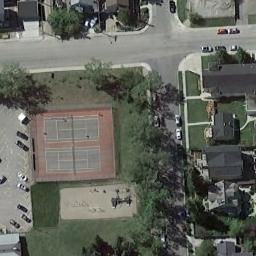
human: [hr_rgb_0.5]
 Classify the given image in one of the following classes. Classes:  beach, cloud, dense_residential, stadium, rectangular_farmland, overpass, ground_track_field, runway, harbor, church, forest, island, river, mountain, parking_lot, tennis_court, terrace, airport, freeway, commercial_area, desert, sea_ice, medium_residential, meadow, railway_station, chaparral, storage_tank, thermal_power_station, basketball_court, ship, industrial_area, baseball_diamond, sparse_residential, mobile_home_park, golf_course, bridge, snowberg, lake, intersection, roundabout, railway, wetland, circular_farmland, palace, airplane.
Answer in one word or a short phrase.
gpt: tennis_court